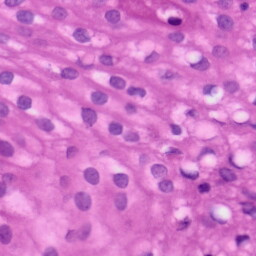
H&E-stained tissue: Tonsil